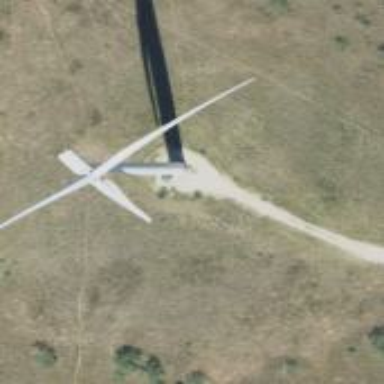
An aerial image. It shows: Wind turbine generator that utilizes wind as its source for generating electricity. It is of the horizontal axis type.